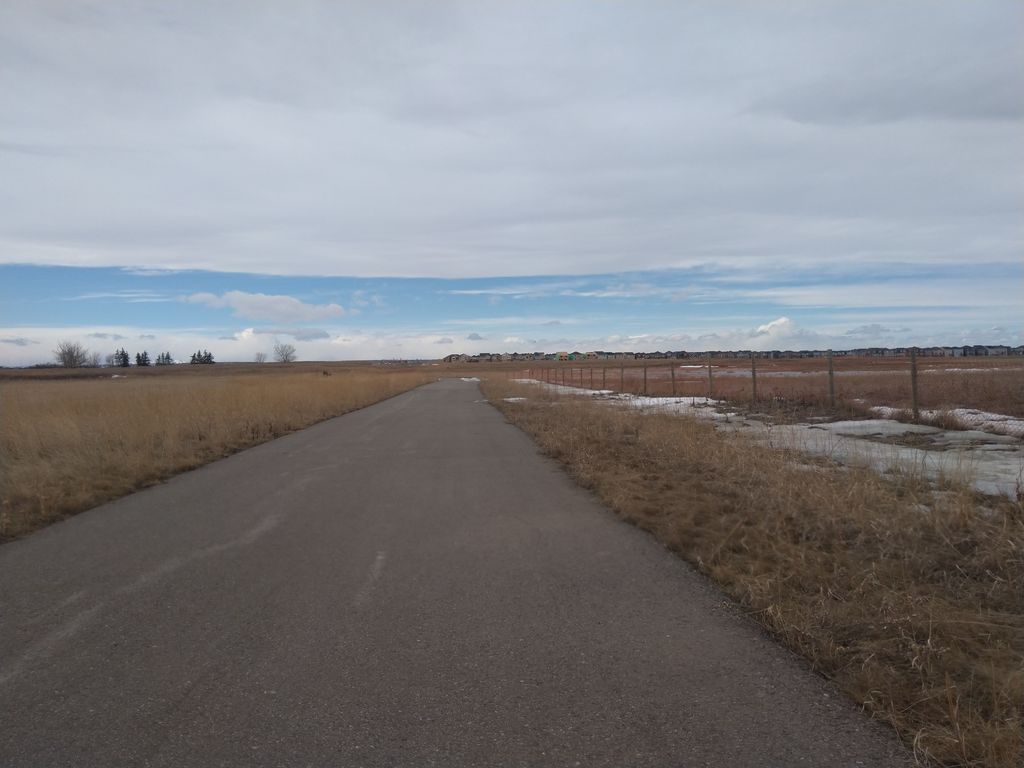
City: calgary